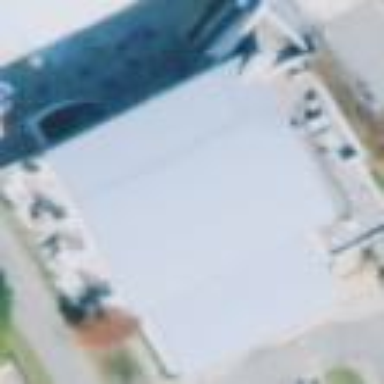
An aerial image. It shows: Building designated for swimming.